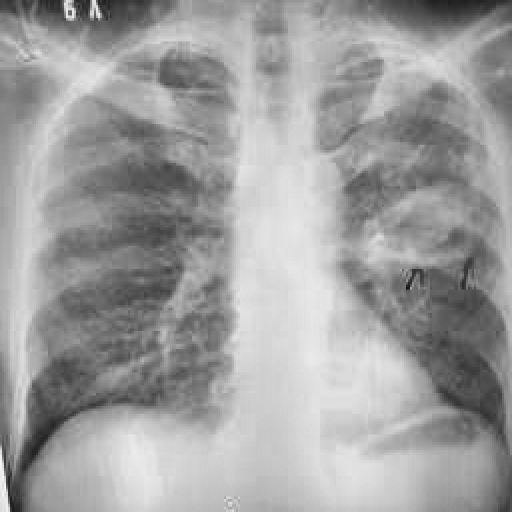
Finding: TUBERCULOSIS